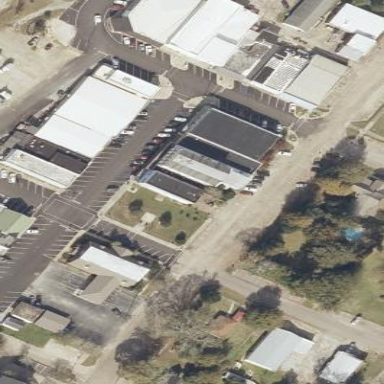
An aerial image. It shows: Street-side parking area.